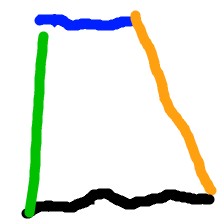
Shape: trapezoid